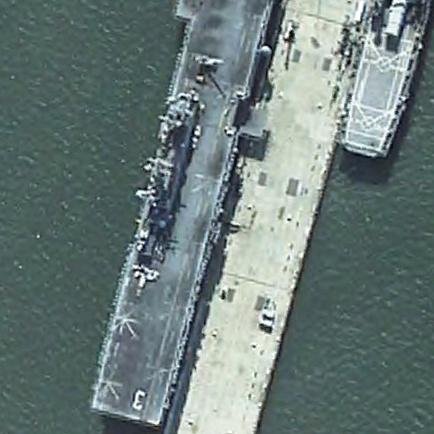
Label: Wasp-class_assault_ship